Question: my eclipse adt i use to program in android is not opening. I have read a lot of possible solutions like <URL>
but that didn't work either. I have tried to change the PATH variable of my pc to both jre or jdk and still got the error. I have tried to use on the .ini file both jdk and jre but no luck either.
Eclipse ADT is showing me this:
Here is the error:
My .ini file is this:
'''
-startup
plugins/org.eclipse.equinox.launcher_1.3.0.v20120522-1813.jar
--launcher.library
plugins/org.eclipse.equinox.launcher.win32.win32.x86_64_1.1.200.v20120913-144807
-product
com.android.ide.eclipse.adt.package.product
--launcher.XXMaxPermSize
256M
-showsplash
com.android.ide.eclipse.adt.package.product
--launcher.XXMaxPermSize
256m
--launcher.defaultAction
openFile
-vm
C:/Program Files (x86)/Java/jdk1.7.0_25/bin/javaw.exe
-vmargs
-Dosgi.requiredJavaVersion=1.6
-Xms40m
-Xmx768m
-Declipse.buildId=v22.3.0-887826
-XX:MaxPermSize=512M
'''
my java version is 1.7.0_25
my JAVA_HOME is C:/Program Files (x86)/Java/jre7
my PATH is c:\Program Files (x86)\Intel\iCLS Client\;c:\Program Files\Intel\iCLS Client\;%SystemRoot%\system32;%SystemRoot%;%SystemRoot%\System32\Wbem;%SYSTEMROOT%\System32\WindowsPowerShell1.0\;C:\Program Files\Intel\Intel(R) Management Engine Components\DAL;C:\Program Files\Intel\Intel(R) Management Engine Components\IPT;C:\Program Files (x86)\Intel\Intel(R) Management Engine Components\DAL;C:\Program Files (x86)\Intel\Intel(R) Management Engine Components\IPT;c:\Program Files (x86)\ATI Technologies\ATI.ACE\Core-Static;C:\Program Files (x86)\Windows Live\Shared;C:\Program Files\TortoiseHg\;C:/Program Files (x86)/Java/jdk1.7.0_25/bin
Does anyone know how to solve this?
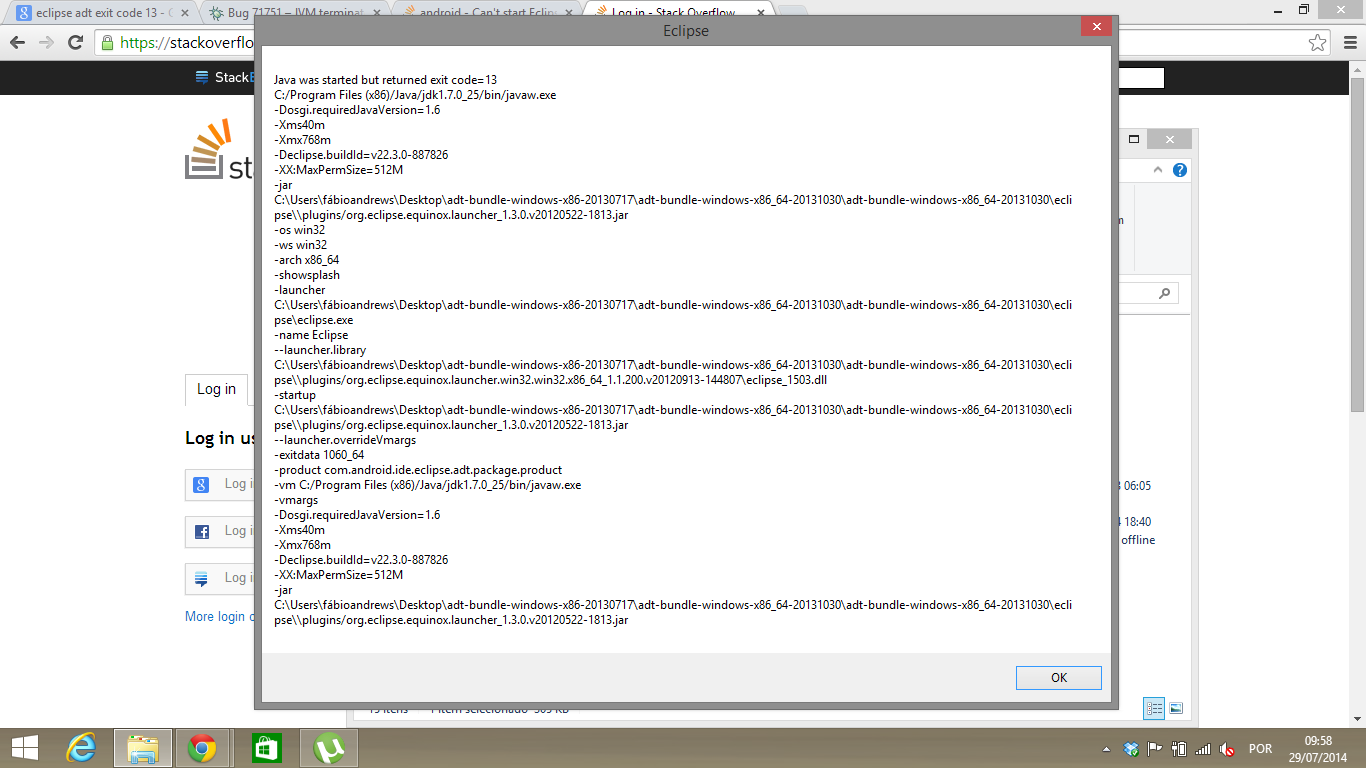
Answer: You're trying to use a 64-bit Eclipse (indicated by the 'org.eclipse.equinox.launcher.win32.win32.x86_64' plug-in) and a 32-bit Java (indicated by its install path being under 'Program Files (x86)'). They have to match. Using the 32-bit ADT bundle is probably the easier fix.